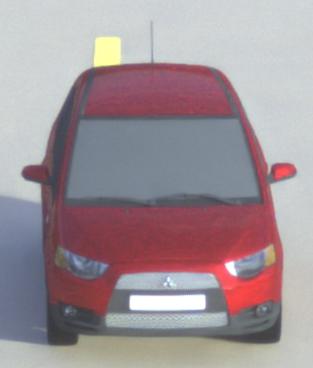
Make: Mitsubishi
Model: Colt 1.1
Detailed model: Colt (VI)
Model produced from: 2008/11
Model produced until: 2010/10
Doors: 3
Color: red
Road condition: dry road
Daytime: morning or afternoon
Contrast: medium contrast